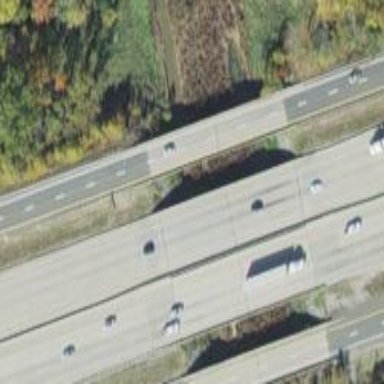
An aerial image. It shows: Beam-structured bridge on motorway.